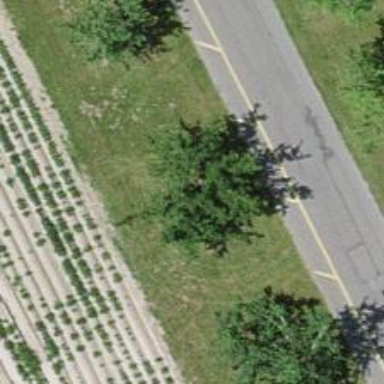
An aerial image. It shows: Avenue of deciduous broadleaved trees.